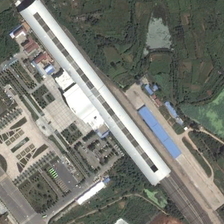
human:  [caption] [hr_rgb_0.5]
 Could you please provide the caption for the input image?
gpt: a lot of trees are planted near the railway station .

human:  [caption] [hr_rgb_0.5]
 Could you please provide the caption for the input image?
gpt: the railway station is very magnificent .

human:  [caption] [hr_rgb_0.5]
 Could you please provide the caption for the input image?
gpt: the railway station is very magnificent .

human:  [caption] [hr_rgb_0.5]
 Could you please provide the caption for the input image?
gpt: a lot of trees are planted near the railway station .

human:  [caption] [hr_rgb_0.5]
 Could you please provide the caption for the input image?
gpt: a lot of trees are planted near the railway station .